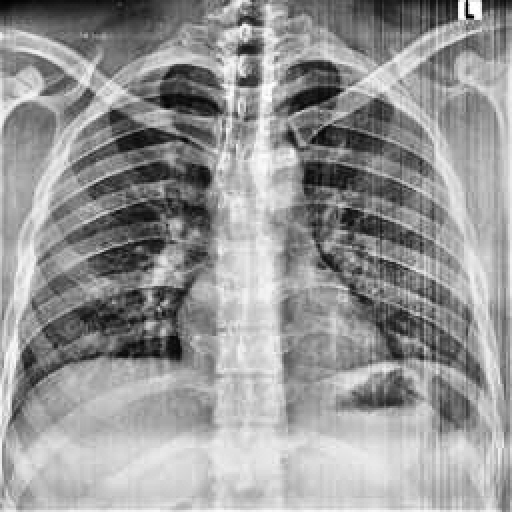
Finding: NORMAL